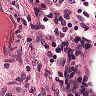
Metastatic tissue present: no